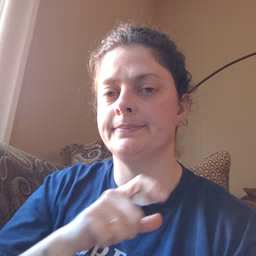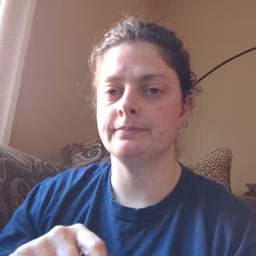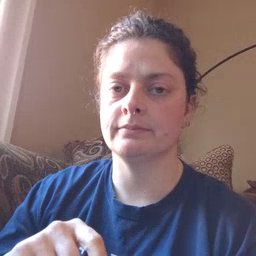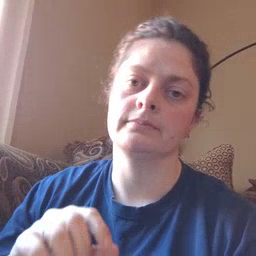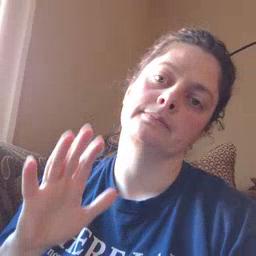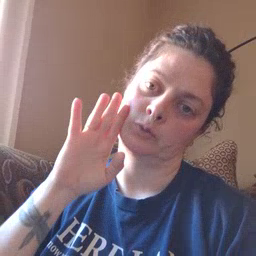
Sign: bedroom